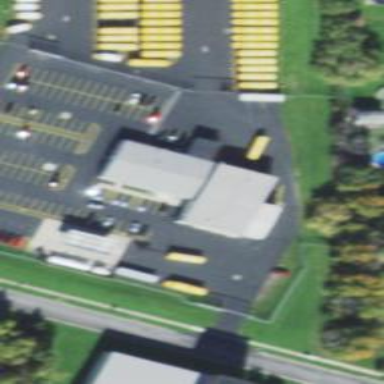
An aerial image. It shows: Garage building.